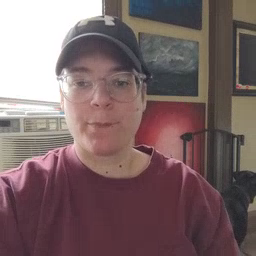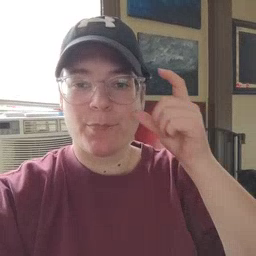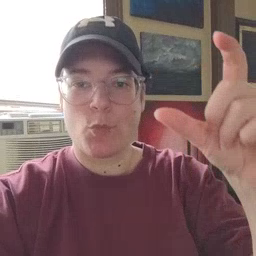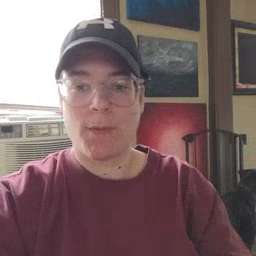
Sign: moon